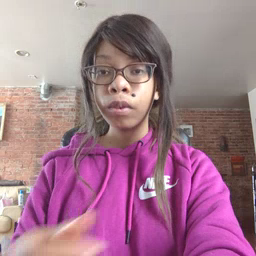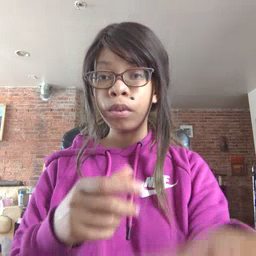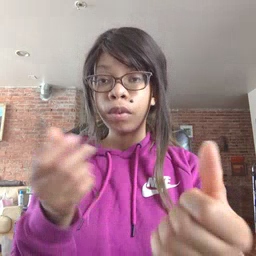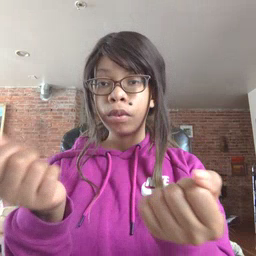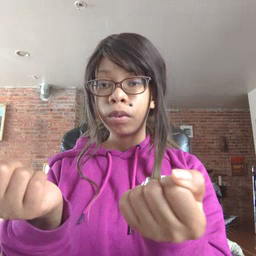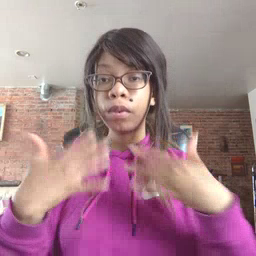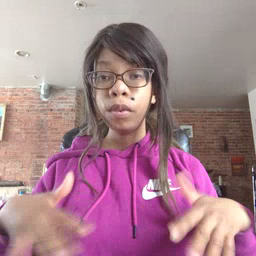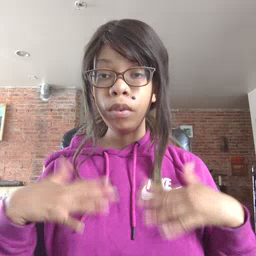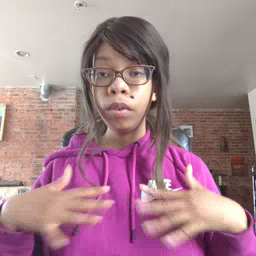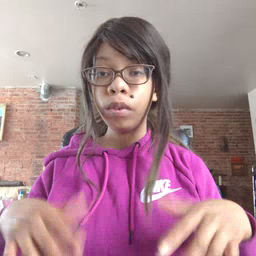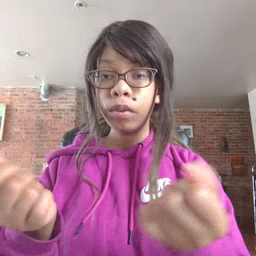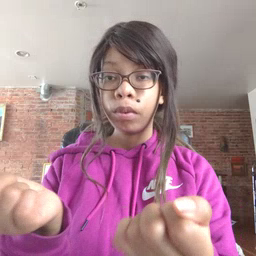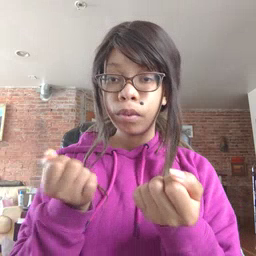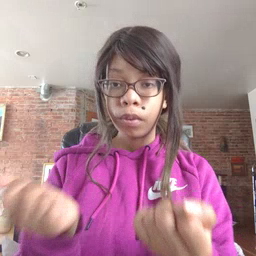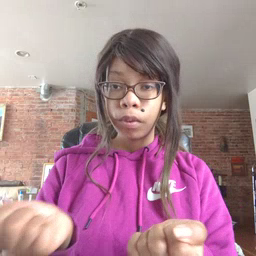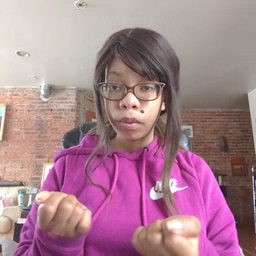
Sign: drawer